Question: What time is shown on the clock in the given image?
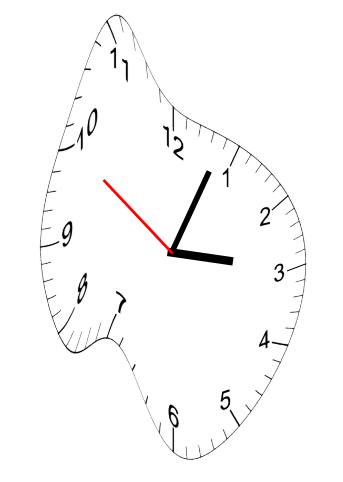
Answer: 03:03:50